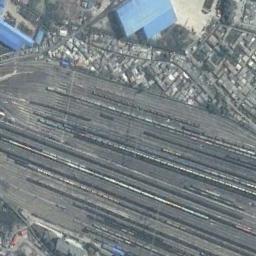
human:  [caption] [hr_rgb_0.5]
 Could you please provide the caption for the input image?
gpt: The railway is next to some houses .

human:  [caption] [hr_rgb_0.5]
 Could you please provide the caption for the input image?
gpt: There is a train passing by in the picture .

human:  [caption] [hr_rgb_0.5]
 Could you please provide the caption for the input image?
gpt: There are many buildings of different shapes beside the railway .

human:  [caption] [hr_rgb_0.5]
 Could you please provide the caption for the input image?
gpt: These railways have lots of trains on the tracks and lots of small buildings and some blue makeshift houses are on one side of the railways .

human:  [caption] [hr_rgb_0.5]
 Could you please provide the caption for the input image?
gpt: There are many buildings beside the railway with many trains .